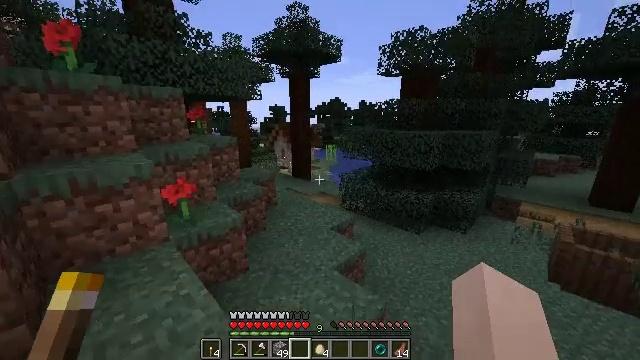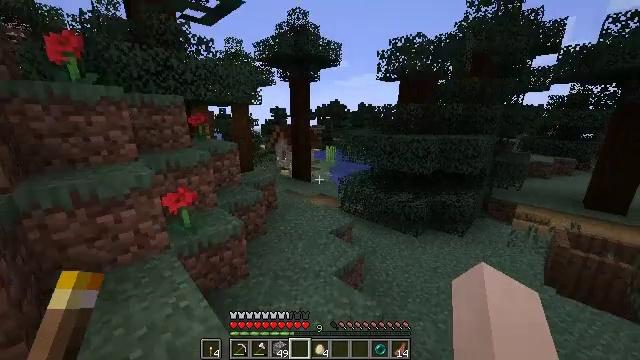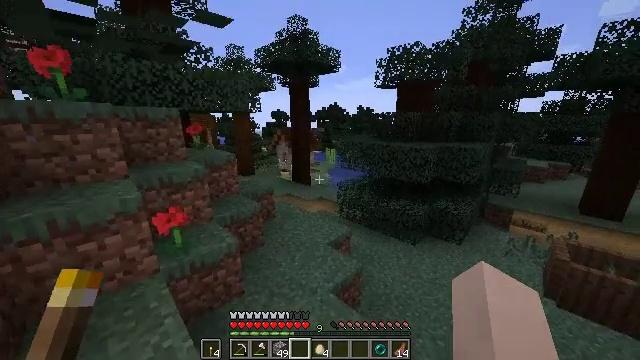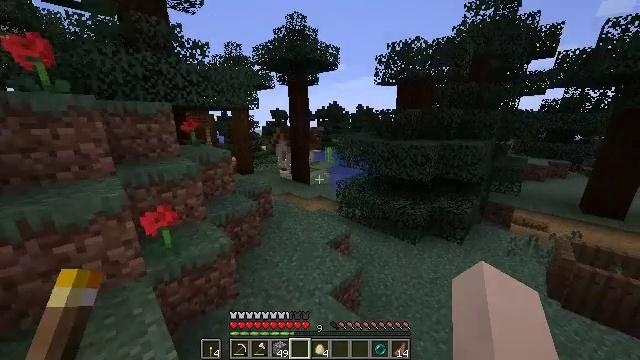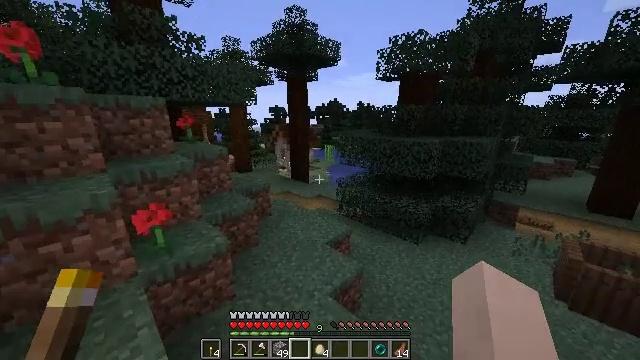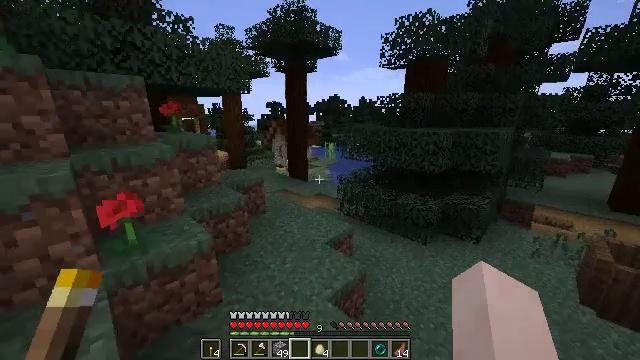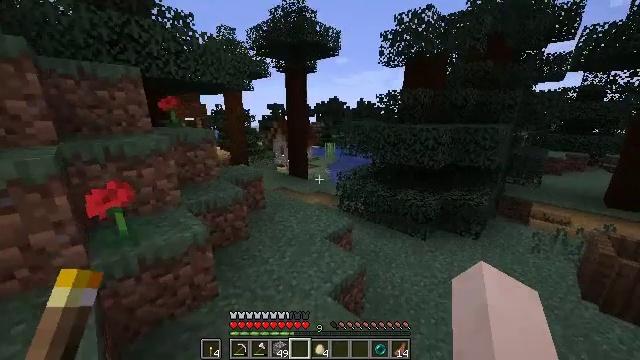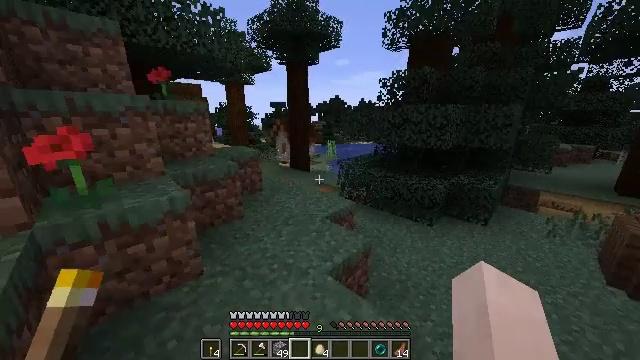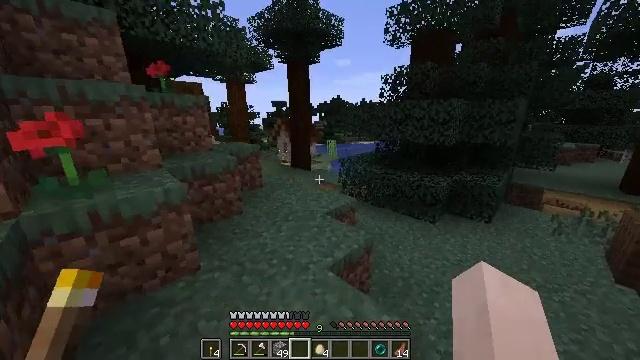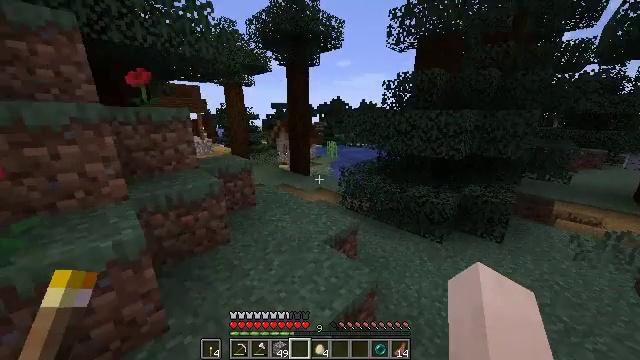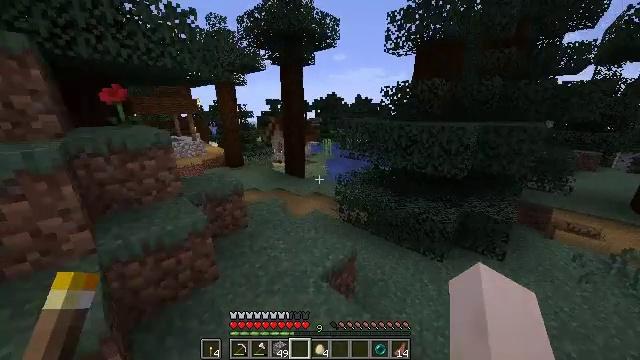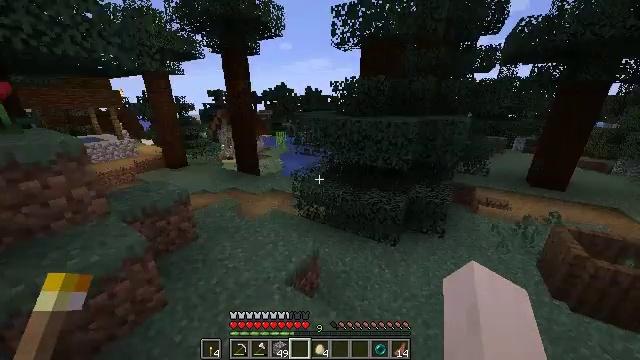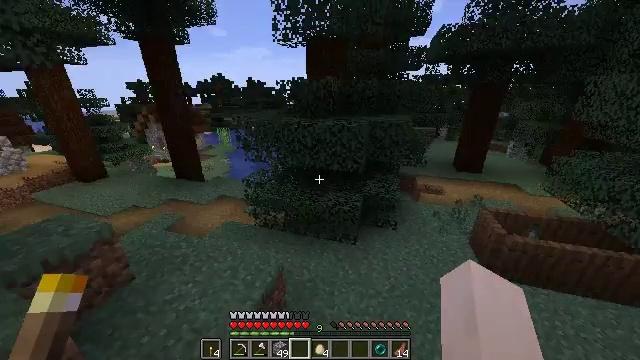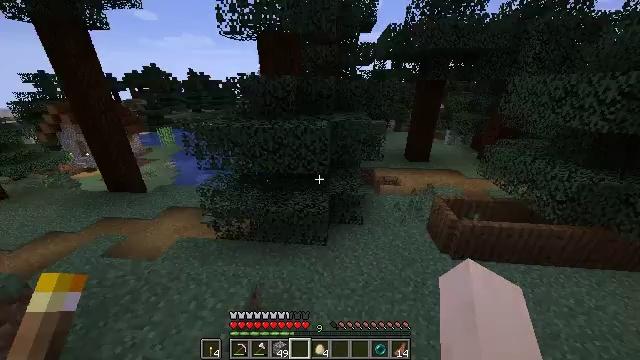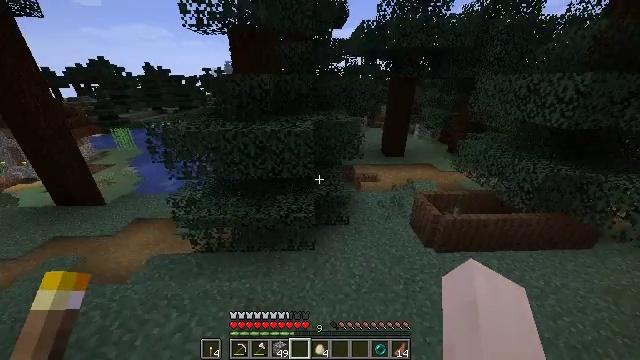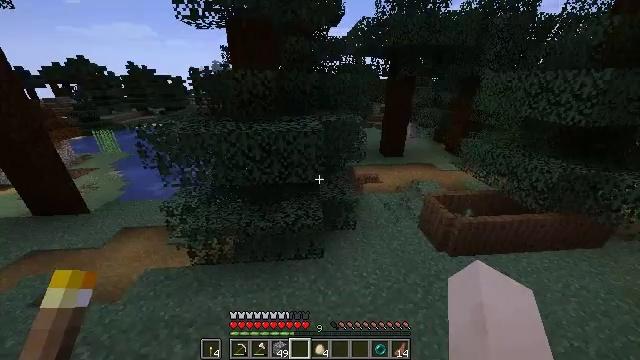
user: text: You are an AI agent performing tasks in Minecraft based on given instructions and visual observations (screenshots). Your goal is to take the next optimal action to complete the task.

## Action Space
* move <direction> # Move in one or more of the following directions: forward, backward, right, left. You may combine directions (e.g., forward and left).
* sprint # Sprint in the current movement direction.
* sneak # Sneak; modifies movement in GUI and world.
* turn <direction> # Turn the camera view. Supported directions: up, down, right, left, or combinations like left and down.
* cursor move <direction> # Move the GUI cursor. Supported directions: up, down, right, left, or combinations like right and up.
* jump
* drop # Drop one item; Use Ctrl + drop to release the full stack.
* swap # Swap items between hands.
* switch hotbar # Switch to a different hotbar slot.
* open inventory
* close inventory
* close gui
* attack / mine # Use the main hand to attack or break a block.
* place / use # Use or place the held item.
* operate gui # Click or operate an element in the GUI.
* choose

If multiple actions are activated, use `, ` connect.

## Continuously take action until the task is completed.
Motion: motion action
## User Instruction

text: Mine the grass path to create a new path.
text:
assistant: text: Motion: move forward, sprint, jump
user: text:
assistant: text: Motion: move forward, sprint, jump
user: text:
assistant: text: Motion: move forward, sprint, jump
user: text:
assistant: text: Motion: move forward, sprint, jump
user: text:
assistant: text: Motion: move forward, sprint, jump
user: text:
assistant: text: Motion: move forward, sprint, jump
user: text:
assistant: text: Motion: move forward, sprint, jump
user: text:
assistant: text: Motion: move forward, sprint, jump
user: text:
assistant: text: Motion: move forward, sprint, jump
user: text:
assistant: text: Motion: move forward, sprint, turn right and down, jump
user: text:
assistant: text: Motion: move forward and move left, sprint, turn right and down, jump
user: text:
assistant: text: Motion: move forward and move left, sprint, turn right and down, jump
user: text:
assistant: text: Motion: move forward and move left, sprint, turn right and down, jump
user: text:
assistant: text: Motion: move forward and move left, sprint, turn right and down, jump
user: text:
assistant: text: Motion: move forward and move left, sprint, turn right, jump
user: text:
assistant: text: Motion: move forward and move left, sprint, jump
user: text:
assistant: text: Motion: move forward and move left, sprint, jump
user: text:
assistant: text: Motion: move forward and move left, sprint, jump
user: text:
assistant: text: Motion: move forward and move left, sprint, turn right and up, jump
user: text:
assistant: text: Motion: move forward and move left, sprint, jump
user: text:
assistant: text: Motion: move forward and move left, sprint, turn left, jump
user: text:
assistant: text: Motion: move forward and move left, sprint, turn left, jump
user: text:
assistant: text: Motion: move forward and move left, sprint, turn left and up, jump
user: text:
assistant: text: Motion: move forward and move left, sprint, turn left
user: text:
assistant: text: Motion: move forward, sprint
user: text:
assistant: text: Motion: move forward, sprint, turn left
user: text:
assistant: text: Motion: move forward, sprint, turn left
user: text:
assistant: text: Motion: move forward, sprint, turn left
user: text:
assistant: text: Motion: move forward, sprint
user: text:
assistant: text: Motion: move forward, sprint